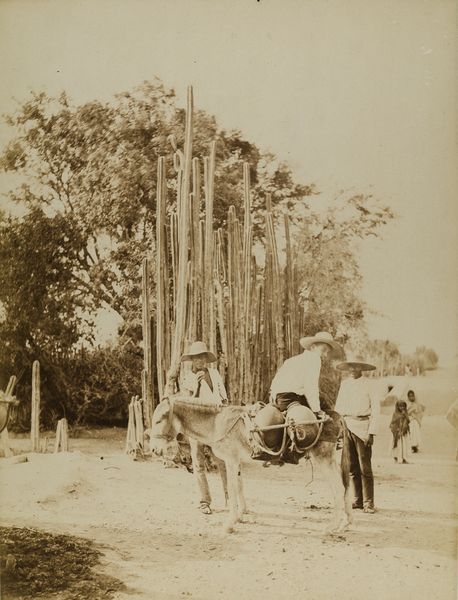
Titel: No. 224. Water Carriers, Salamanca, Mexico.
Künstler: William Henry Jackson
Standort: Hamburg
Institution: Museum für Kunst und Gewerbe Hamburg
Schlagwörter: baum, mann, weg, gruppenportrait, strauch, pfad, figur, kind, esel, krug, vase, kopfbedeckung, topf, foto, fotografie, photographie, photo, karton, kakteen, kaktus, albumin, lichtbild, reisefotografie, gefäß, behälter, bäume, sträucher, schwarzweißpositivverfahren, silbersalzverfahren, schwarzweißfotografie, gruppenporträt, reisephotographie, albuminpapier, landstraße, wasserträger